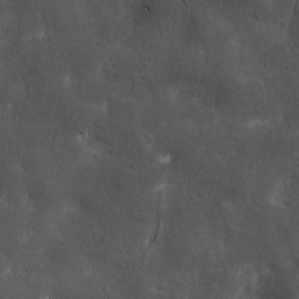
Label: non_frost